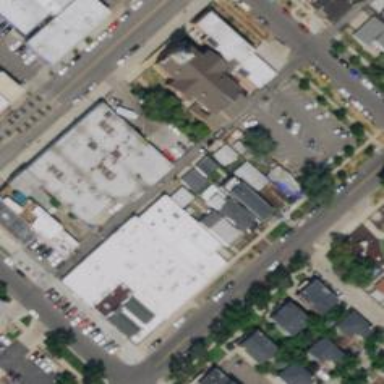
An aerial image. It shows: Commercial building with grey roof.